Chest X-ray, PA view. Patient: 69 years old, sex M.
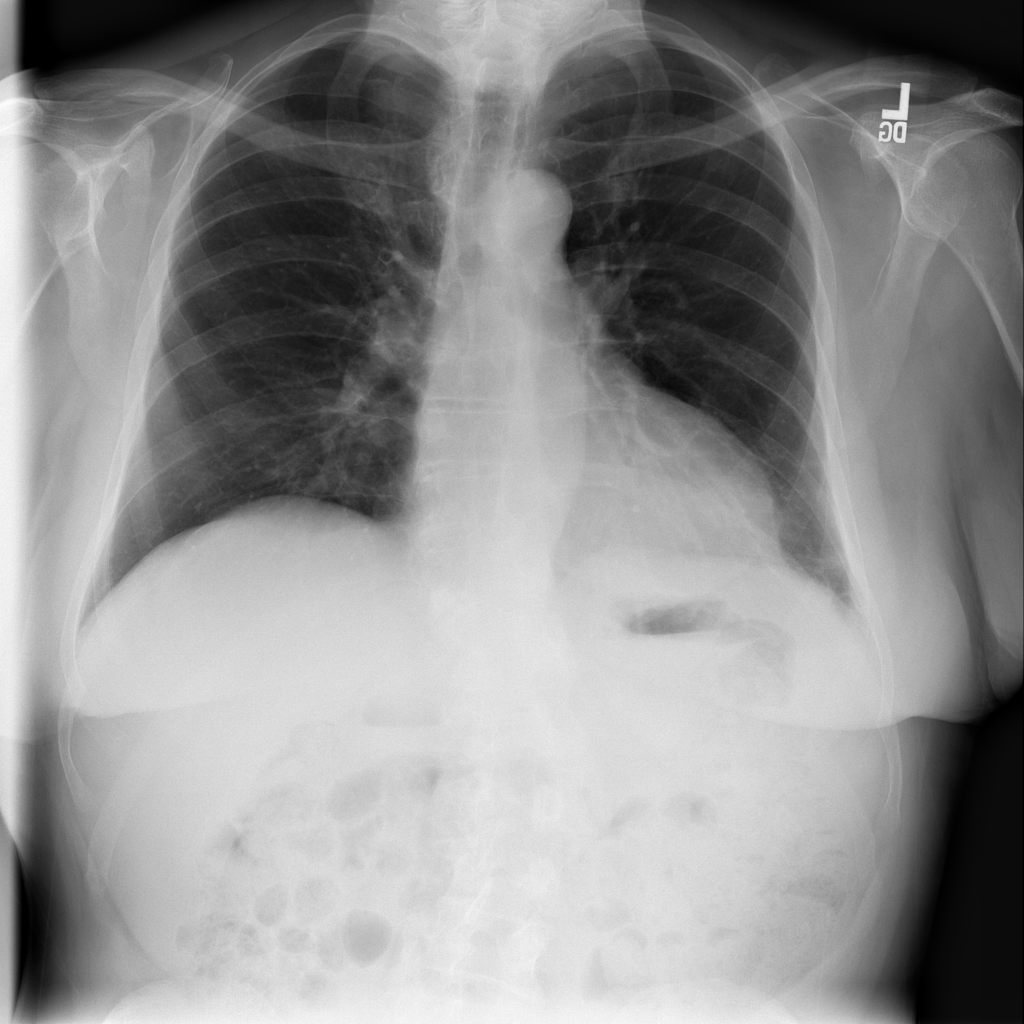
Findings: No Finding